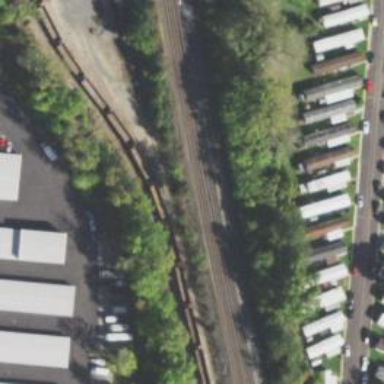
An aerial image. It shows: Railway siding with rails.